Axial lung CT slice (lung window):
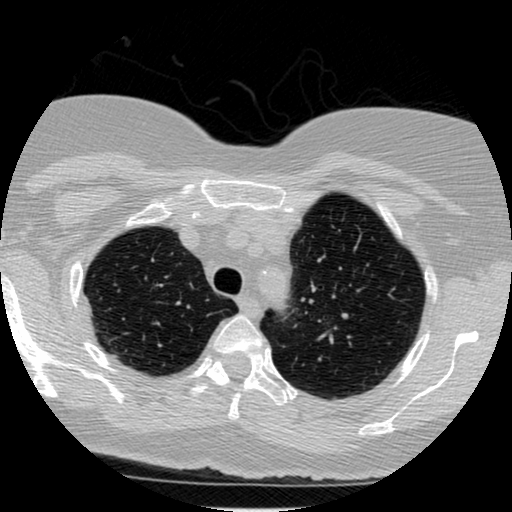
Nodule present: no